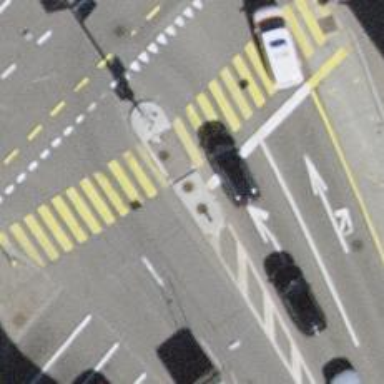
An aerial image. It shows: Road with traffic signals and crossing with traffic signal on island.